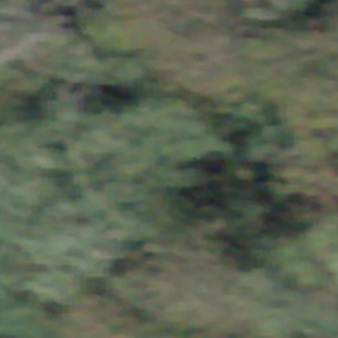
Label: other